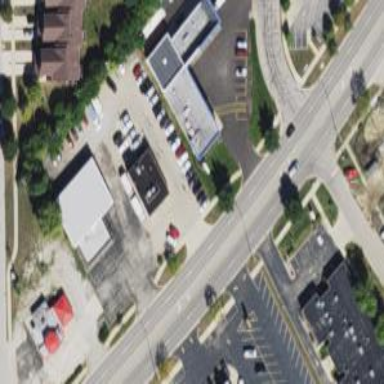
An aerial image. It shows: Car rental facility.